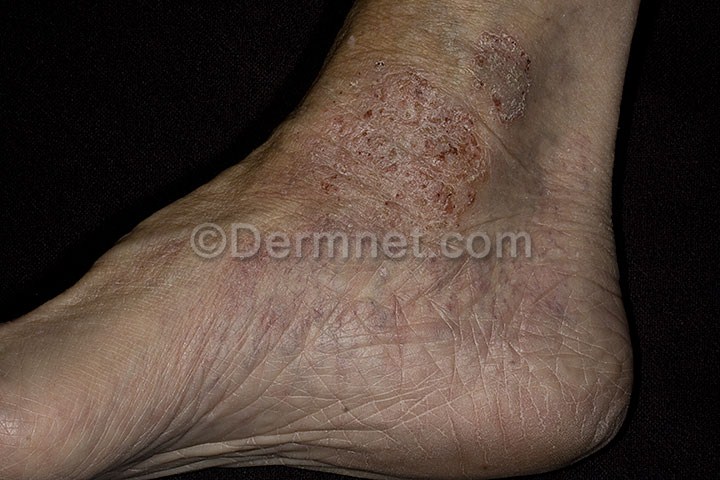
Disease: Eczema Photos